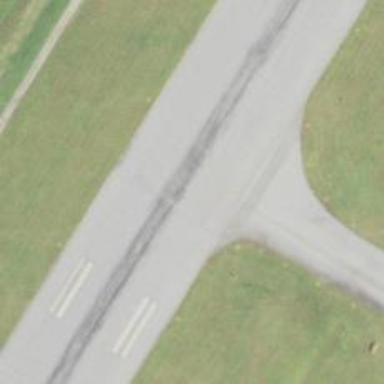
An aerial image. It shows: View of taxiway at the airport.